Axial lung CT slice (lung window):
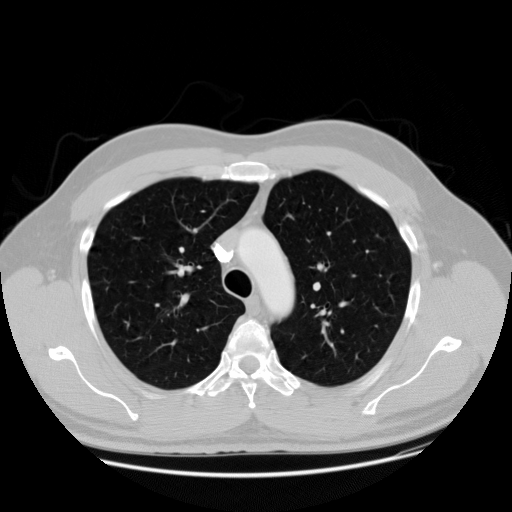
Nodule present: no